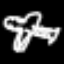
Label: airplane